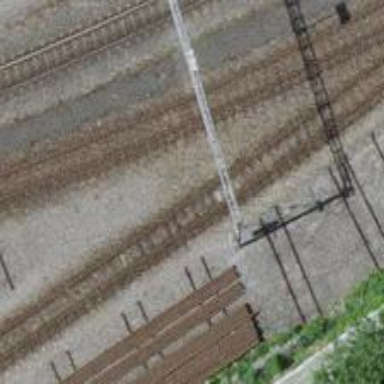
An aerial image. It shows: Railway yard with one track. The railway is electrified with contact line.